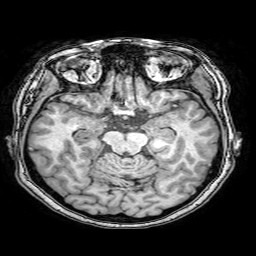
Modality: T1w
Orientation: coronal
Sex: female
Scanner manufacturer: philips
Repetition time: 0.00814 s
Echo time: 0.00372 s